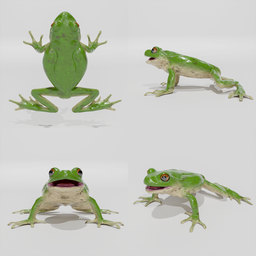
Label: animals